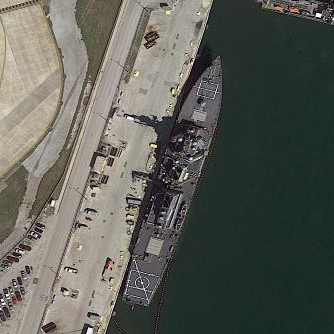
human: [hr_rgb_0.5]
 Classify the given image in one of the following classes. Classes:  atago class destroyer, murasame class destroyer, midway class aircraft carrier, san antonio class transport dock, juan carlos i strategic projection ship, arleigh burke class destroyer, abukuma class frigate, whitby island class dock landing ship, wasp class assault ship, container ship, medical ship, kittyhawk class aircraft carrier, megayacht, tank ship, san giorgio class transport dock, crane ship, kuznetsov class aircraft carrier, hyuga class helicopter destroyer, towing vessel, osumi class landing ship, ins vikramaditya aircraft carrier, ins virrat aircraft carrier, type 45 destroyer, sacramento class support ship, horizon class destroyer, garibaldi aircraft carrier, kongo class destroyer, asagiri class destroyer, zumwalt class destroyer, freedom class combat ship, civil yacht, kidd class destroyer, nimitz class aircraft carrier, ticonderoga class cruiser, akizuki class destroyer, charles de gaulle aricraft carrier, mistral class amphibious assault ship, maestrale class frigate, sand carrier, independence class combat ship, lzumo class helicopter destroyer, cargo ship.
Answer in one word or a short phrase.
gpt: Arleigh Burke class destroyer